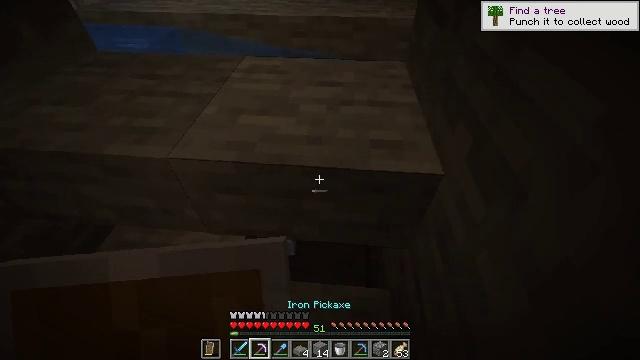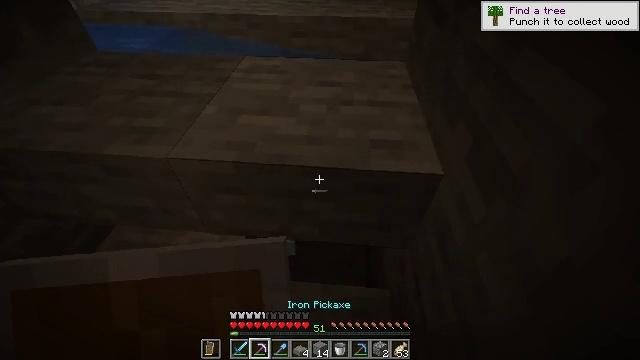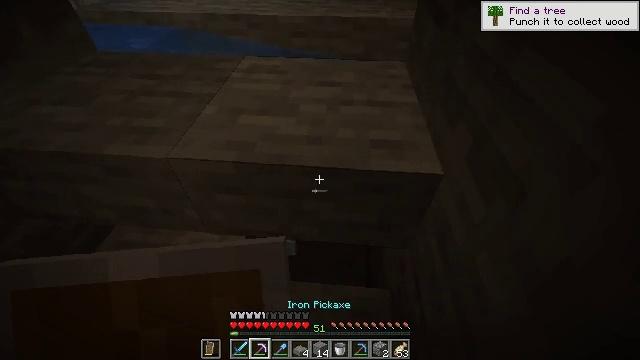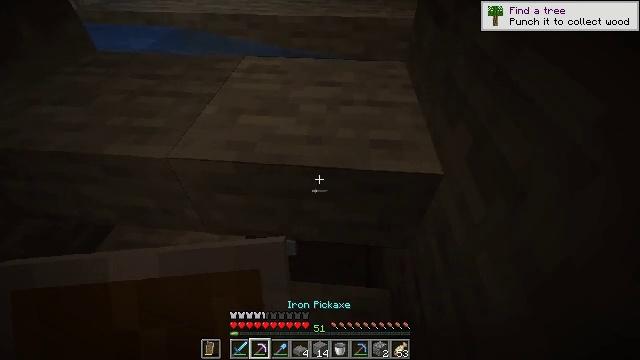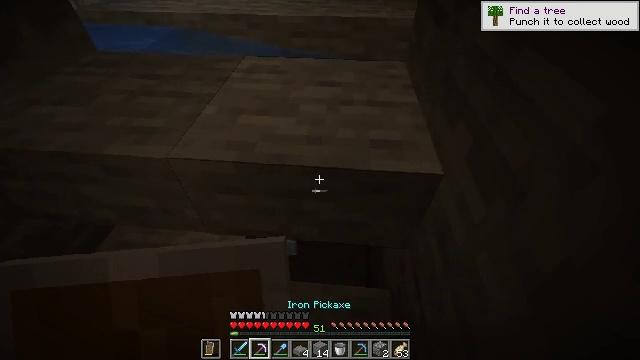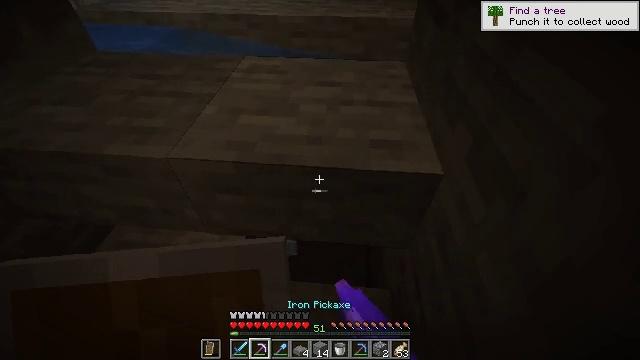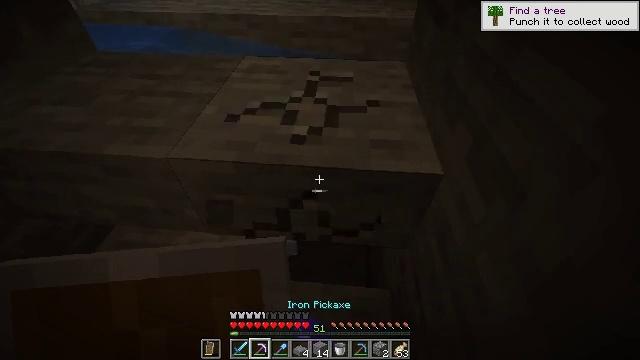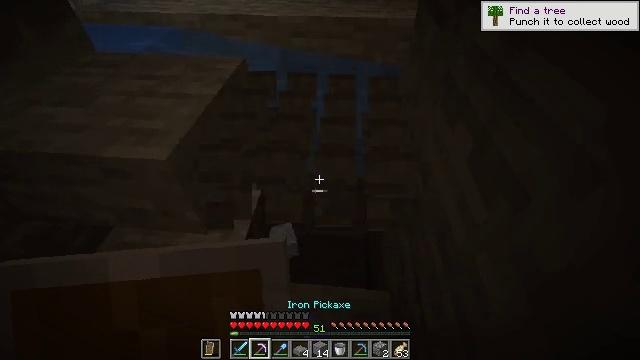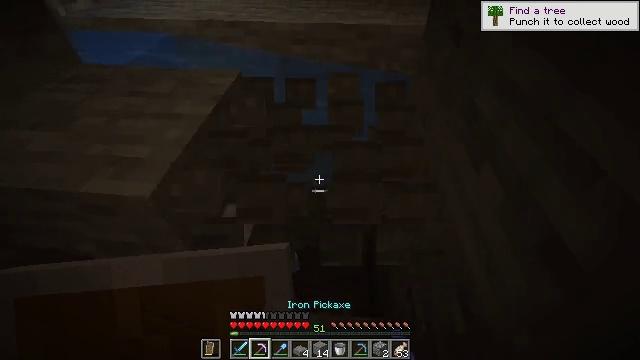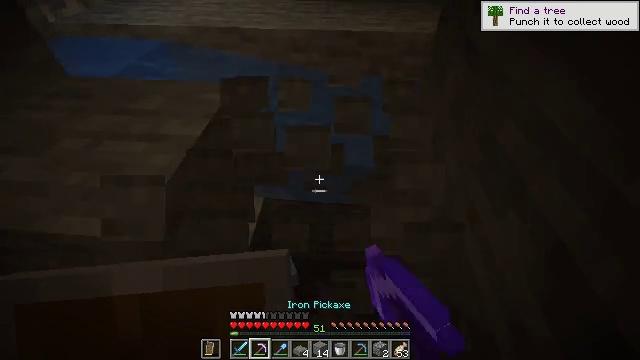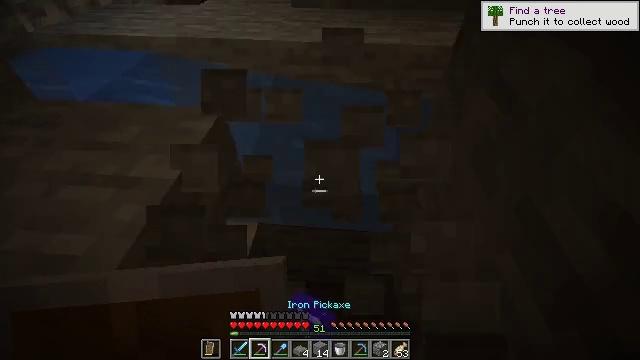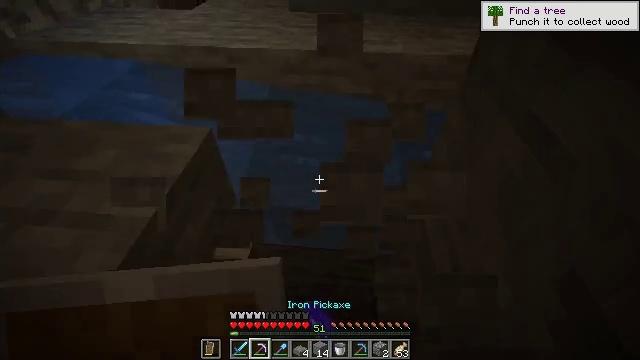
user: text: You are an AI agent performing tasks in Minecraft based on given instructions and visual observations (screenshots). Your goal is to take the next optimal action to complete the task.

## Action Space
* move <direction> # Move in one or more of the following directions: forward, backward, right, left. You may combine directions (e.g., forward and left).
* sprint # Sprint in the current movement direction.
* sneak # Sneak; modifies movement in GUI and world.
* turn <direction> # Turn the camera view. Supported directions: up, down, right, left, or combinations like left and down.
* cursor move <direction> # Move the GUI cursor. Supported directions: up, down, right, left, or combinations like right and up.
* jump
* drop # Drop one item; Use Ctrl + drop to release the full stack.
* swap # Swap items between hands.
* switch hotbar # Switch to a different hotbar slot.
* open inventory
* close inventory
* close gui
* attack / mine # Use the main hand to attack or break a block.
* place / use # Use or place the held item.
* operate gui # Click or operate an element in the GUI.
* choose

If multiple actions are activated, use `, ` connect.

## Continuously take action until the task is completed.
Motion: motion action
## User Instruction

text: Mine the stone slab block.
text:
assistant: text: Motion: no_op
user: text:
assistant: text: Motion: no_op
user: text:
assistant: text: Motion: no_op
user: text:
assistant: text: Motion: attack / mine
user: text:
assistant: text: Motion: attack / mine
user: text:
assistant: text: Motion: attack / mine
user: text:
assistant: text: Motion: move forward, attack / mine
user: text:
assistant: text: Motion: move forward, attack / mine
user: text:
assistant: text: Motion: move forward
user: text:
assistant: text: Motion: move forward
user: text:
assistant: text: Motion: move forward
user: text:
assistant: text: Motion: no_op